Aerial crown-view tile of a tropical tree (Barro Colorado Island, Panama), acquired 20240611:
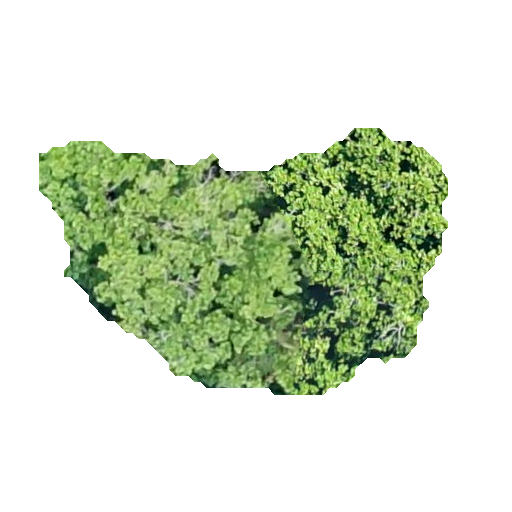
Species: Anacardium excelsum
GBIF accepted scientific name: Anacardium excelsum
Crown area: 121.443 m²